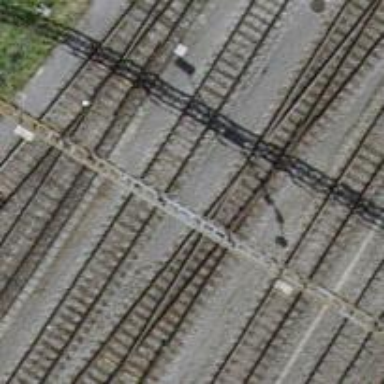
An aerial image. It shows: Single railway track with electrification through contact line.